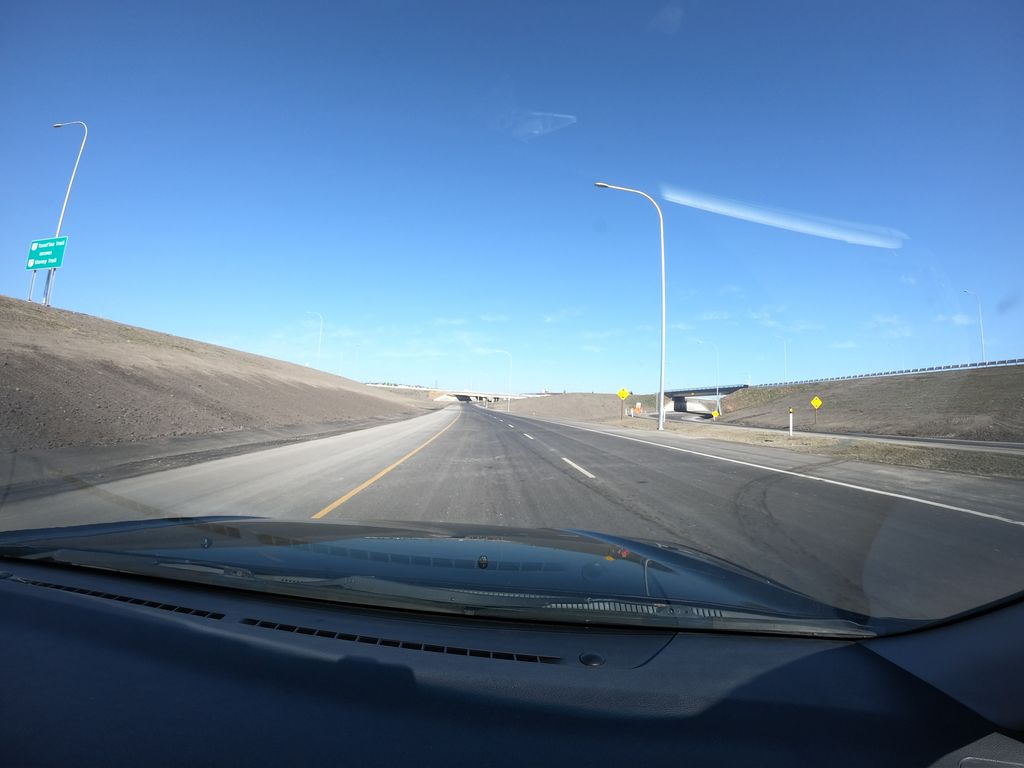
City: calgary